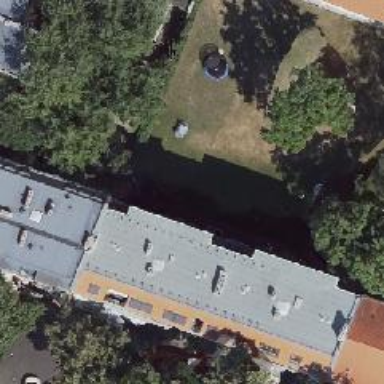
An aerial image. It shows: Unique apartment building with double saltbox roof shape.